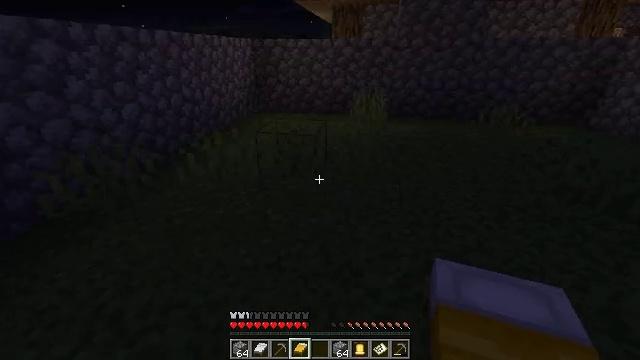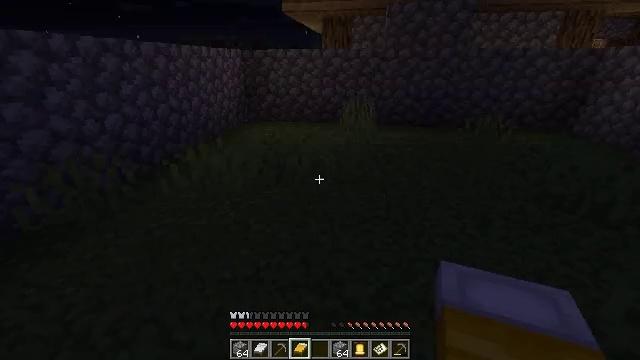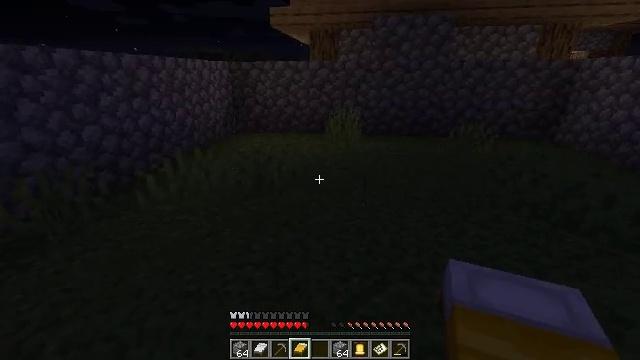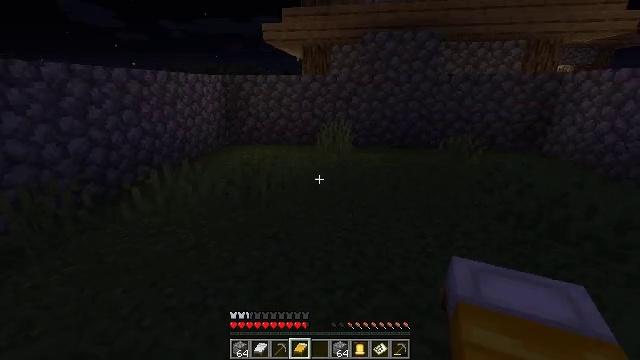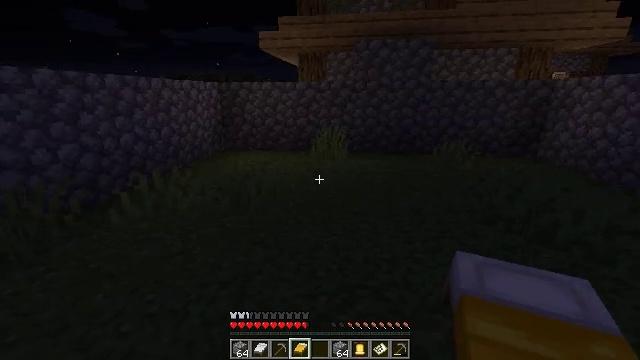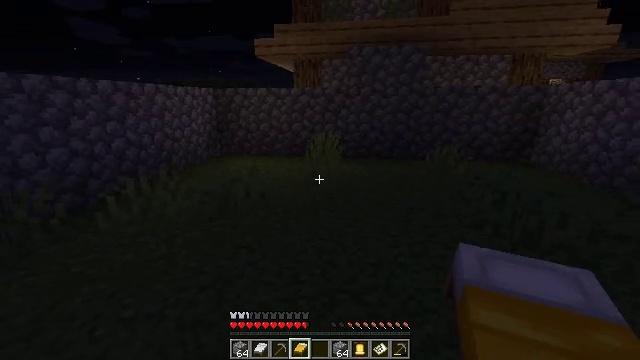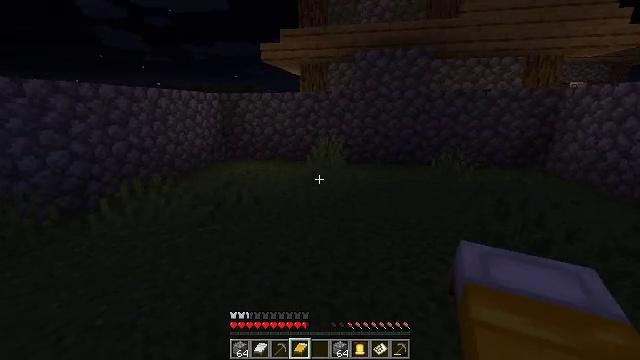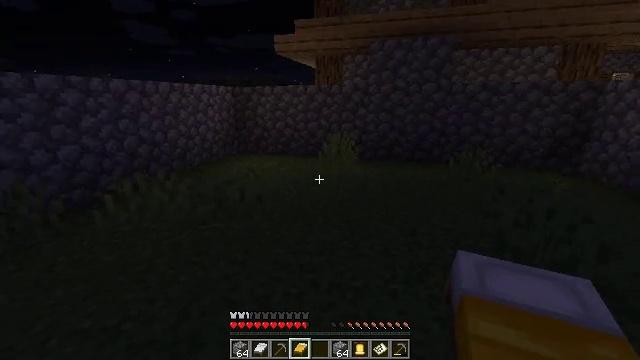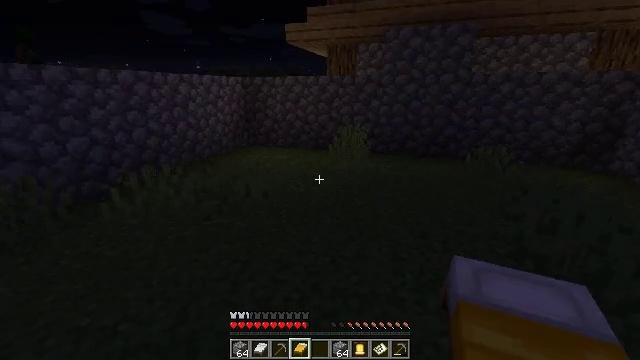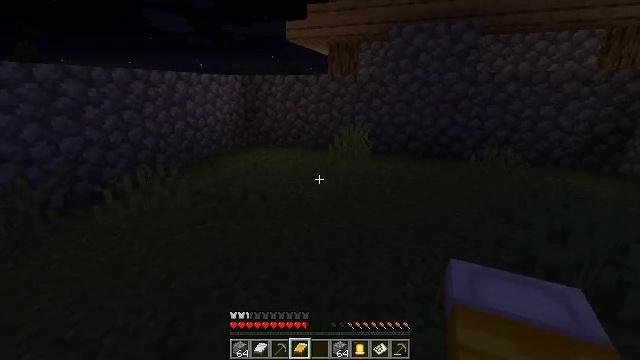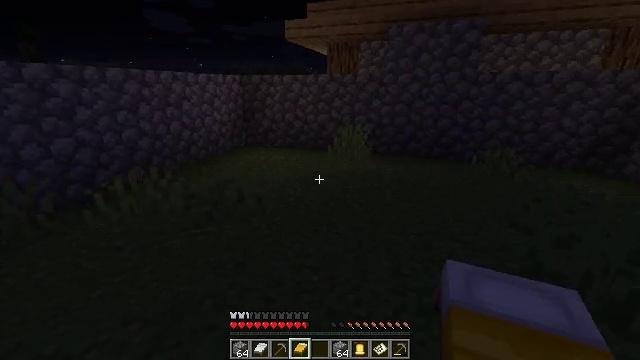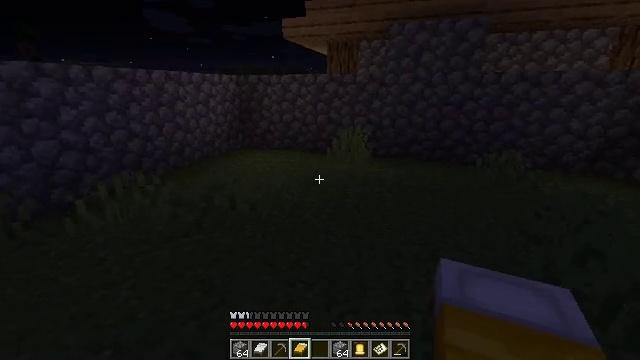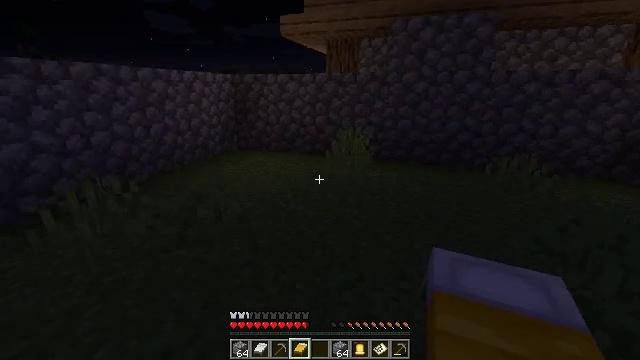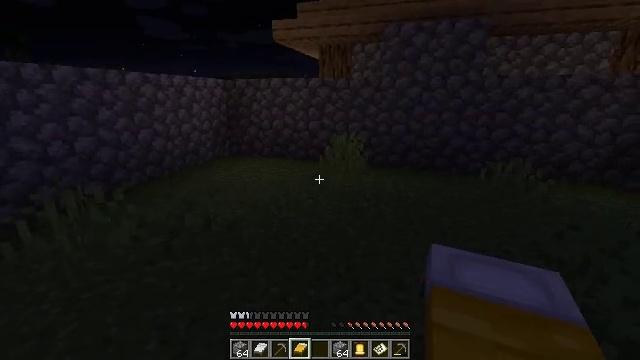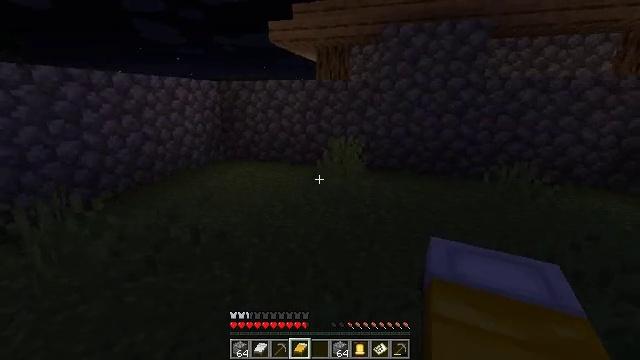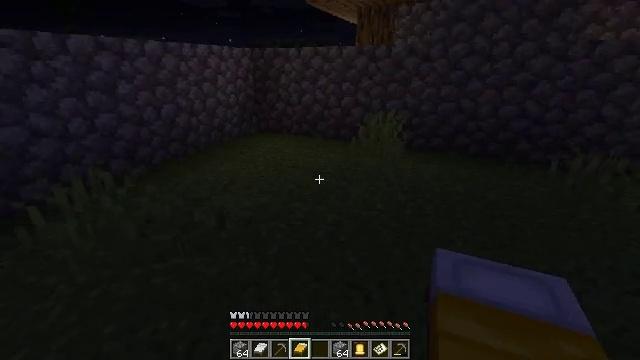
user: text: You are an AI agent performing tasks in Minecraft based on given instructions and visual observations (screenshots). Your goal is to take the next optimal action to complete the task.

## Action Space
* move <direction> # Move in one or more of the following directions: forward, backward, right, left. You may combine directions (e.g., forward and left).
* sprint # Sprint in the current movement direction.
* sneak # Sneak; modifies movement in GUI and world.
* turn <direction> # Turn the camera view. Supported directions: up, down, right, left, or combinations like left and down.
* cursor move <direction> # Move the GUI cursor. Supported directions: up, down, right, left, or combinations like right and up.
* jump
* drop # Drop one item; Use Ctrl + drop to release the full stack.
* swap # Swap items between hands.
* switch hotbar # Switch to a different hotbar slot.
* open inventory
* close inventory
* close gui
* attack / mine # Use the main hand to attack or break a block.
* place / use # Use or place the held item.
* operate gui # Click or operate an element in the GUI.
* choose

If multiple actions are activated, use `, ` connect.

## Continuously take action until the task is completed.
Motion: motion action
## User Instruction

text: Collect the grass from the surface.
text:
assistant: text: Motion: move right, turn right and up
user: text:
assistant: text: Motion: move right, turn up
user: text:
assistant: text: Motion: move right, turn up
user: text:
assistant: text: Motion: move right, turn up
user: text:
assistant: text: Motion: move forward and move right, turn up
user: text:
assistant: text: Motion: move forward and move right, turn left and up
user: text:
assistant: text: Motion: move forward, turn left and down
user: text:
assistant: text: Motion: move forward, turn left and down
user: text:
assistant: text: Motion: move forward
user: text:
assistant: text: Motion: move forward
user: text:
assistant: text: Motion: move forward
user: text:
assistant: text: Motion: move forward
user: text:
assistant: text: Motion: move forward, turn right and up
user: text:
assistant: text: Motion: move forward
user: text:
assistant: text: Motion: move forward, turn left and down
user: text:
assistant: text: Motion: move forward, turn left and down
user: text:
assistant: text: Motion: turn left
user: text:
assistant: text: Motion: turn left and down
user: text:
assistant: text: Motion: turn left
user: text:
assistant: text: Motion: no_op
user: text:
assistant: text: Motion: turn left
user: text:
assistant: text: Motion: turn left
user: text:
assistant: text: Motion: turn left and down, attack / mine
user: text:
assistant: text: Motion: turn left, attack / mine
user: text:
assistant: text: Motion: turn left and up, attack / mine
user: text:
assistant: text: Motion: turn left and up, attack / mine
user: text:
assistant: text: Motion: turn left, attack / mine
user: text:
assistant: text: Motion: attack / mine